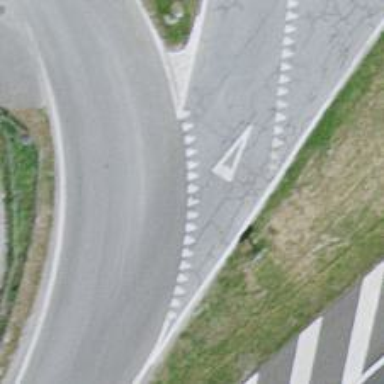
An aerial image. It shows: Road with "give way" sign.